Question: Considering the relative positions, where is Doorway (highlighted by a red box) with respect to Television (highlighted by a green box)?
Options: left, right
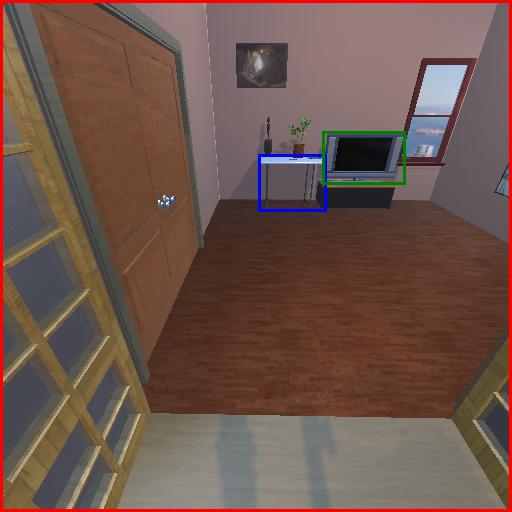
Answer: left